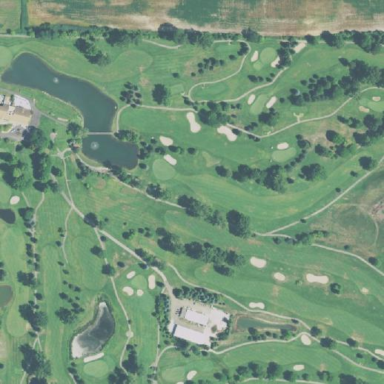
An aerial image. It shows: Golf course.